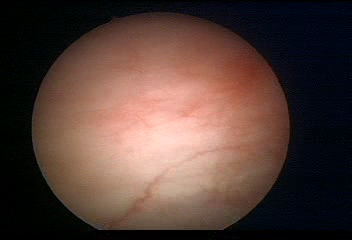
Modality: WLC
Class: Normal mucosa
Bladder cancer association: No